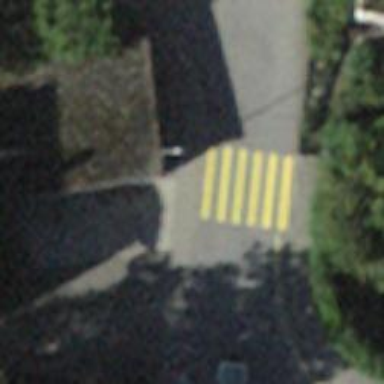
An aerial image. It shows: Uncontrolled zebra crossing on the road.